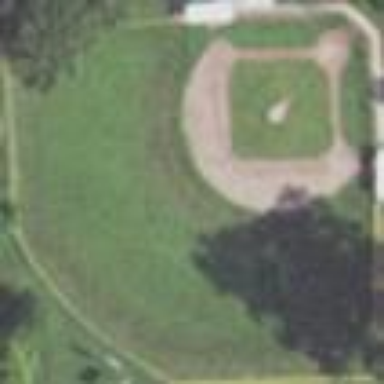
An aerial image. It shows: Baseball pitch for leisure land activities.